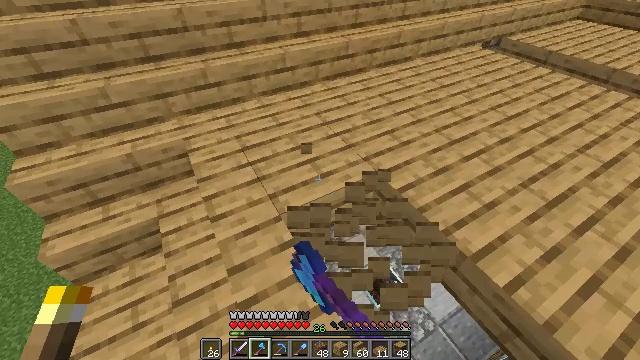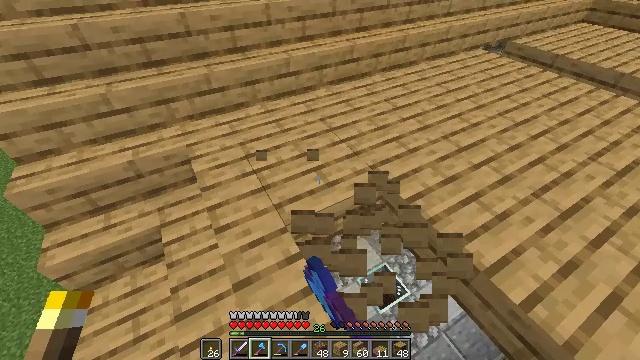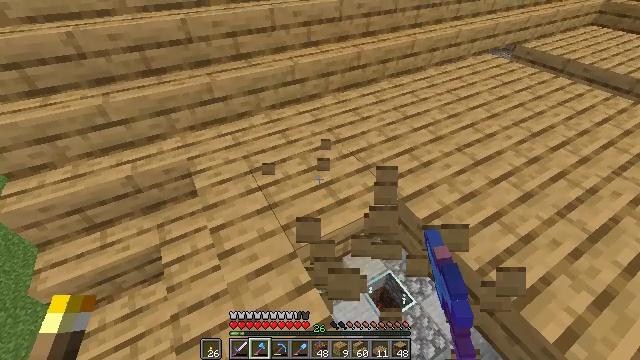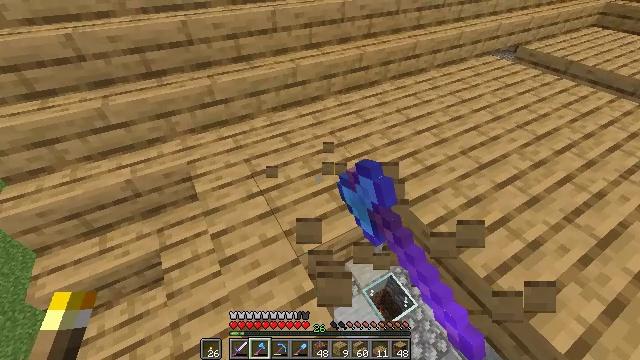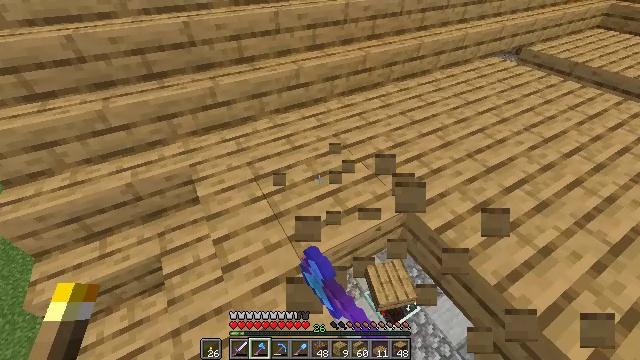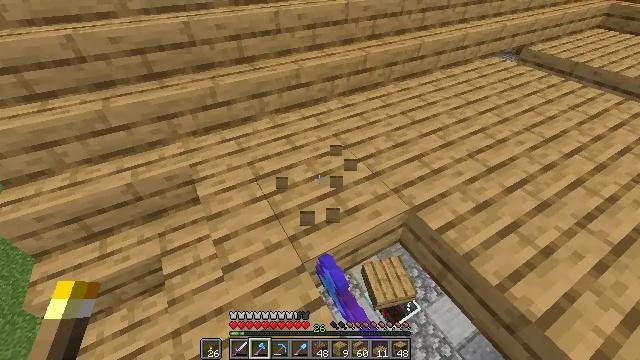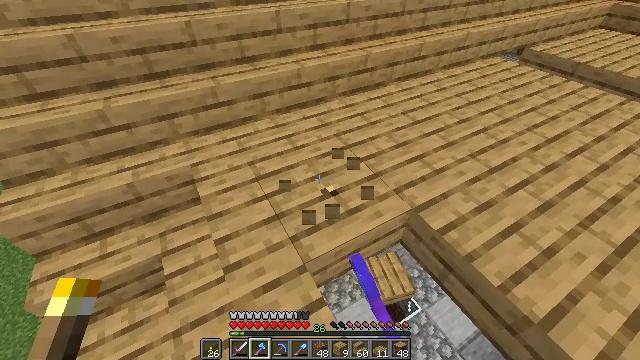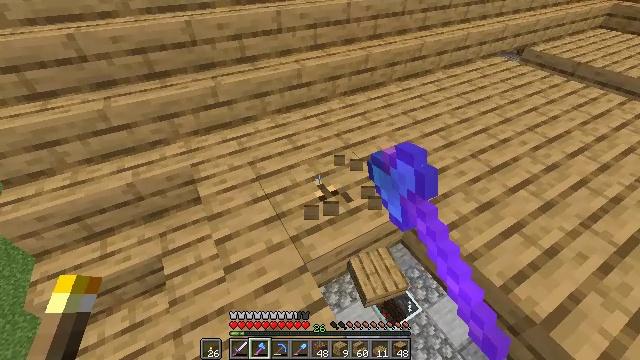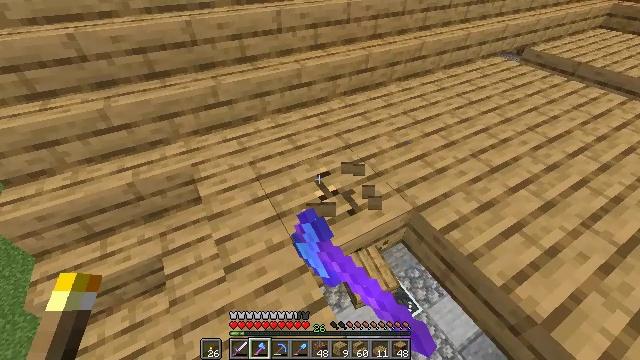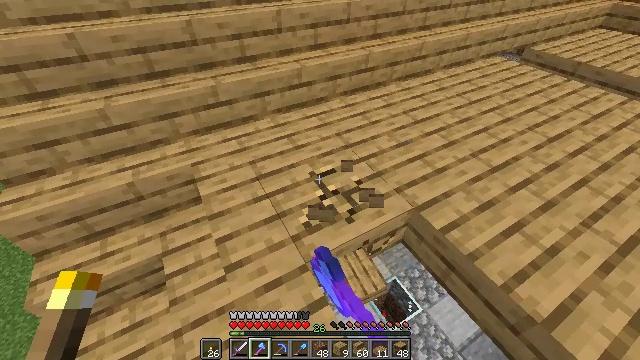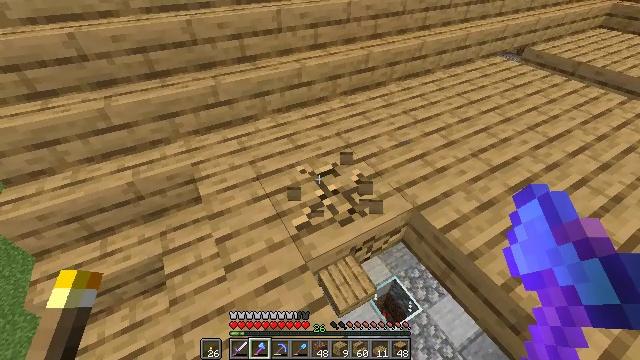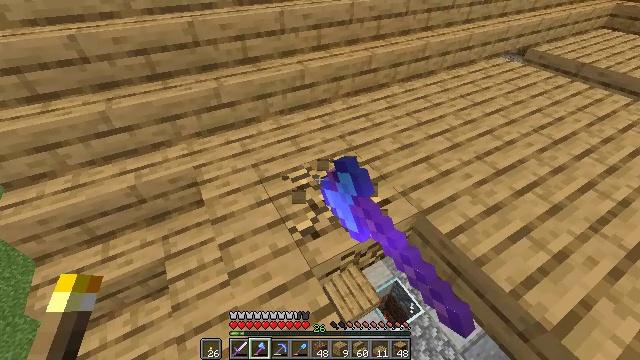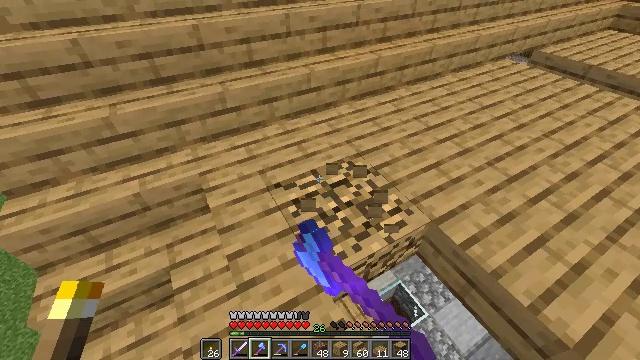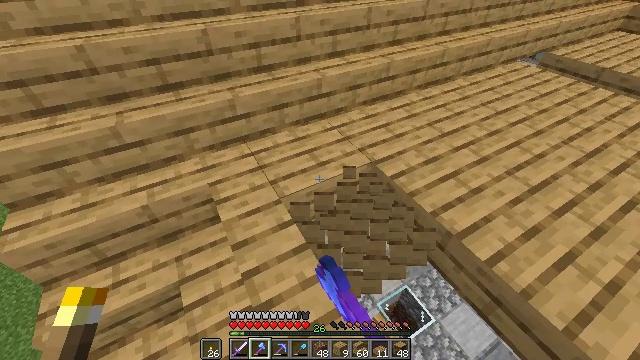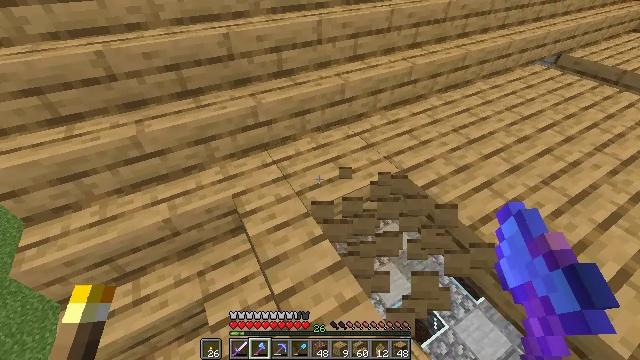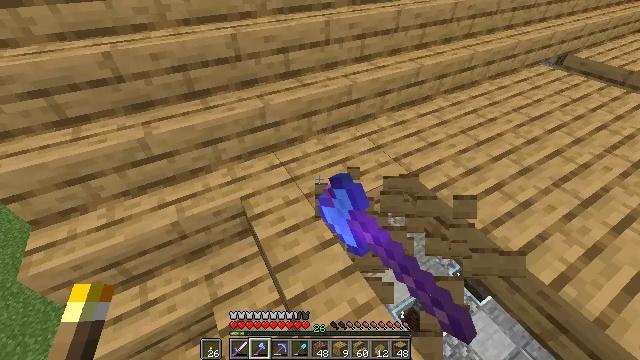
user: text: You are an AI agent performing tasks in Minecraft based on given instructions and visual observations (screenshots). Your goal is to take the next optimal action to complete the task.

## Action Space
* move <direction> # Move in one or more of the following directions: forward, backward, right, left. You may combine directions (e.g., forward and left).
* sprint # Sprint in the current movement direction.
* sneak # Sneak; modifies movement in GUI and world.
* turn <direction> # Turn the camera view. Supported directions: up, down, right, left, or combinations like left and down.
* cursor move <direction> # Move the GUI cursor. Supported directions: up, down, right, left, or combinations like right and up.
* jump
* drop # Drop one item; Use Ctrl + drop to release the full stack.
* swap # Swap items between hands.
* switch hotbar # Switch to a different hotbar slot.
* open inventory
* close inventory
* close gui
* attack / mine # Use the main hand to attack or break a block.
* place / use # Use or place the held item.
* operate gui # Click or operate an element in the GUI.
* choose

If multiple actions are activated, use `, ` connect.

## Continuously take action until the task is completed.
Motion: motion action
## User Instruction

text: Attack the oak slab to collect it.
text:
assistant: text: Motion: move forward, attack / mine
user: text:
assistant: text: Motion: attack / mine
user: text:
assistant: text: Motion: attack / mine
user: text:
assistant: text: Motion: attack / mine
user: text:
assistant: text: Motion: attack / mine
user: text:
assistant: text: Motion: attack / mine
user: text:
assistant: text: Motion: attack / mine
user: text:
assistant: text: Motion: attack / mine
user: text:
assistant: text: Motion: attack / mine
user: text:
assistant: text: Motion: attack / mine
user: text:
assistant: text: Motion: move forward and move left, attack / mine
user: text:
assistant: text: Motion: move forward and move left, attack / mine
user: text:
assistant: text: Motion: move forward and move left, attack / mine
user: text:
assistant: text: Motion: move left, attack / mine
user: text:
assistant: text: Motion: attack / mine
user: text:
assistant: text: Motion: turn right, attack / mine
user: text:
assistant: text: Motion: attack / mine
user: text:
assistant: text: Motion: attack / mine
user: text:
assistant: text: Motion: attack / mine
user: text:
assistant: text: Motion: attack / mine
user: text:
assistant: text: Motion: turn right, attack / mine
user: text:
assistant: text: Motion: attack / mine
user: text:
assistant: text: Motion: attack / mine
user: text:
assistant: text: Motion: attack / mine
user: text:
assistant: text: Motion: attack / mine
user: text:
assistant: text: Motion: attack / mine
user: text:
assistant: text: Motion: attack / mine
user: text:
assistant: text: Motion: attack / mine
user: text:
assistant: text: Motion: attack / mine
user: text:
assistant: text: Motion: attack / mine